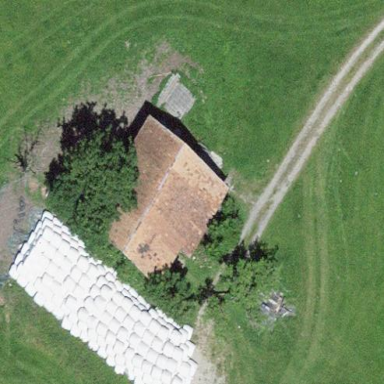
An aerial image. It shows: Rural barn.